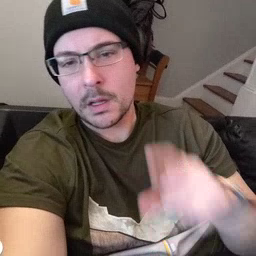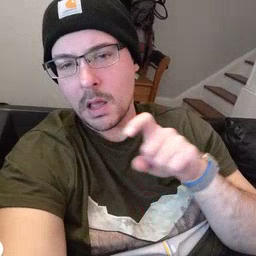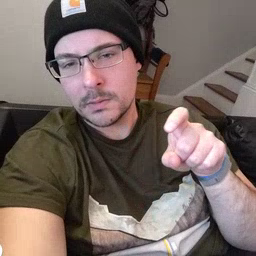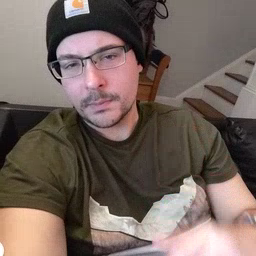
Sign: closet